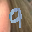
Label: 9